Field crop: maize
Growth stage: 2
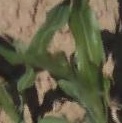
Species: maize